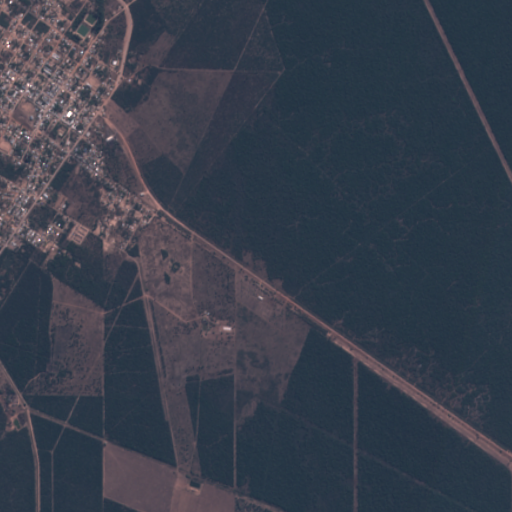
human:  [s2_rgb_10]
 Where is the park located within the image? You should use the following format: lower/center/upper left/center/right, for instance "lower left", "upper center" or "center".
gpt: The park is located in the upper left of the image.
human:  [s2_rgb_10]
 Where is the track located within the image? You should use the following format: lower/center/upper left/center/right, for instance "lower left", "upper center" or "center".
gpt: The track is located in the upper left of the image.
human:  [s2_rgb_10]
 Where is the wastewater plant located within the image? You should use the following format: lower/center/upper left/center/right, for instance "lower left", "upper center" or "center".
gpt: The wastewater plant is located in the upper left of the image.
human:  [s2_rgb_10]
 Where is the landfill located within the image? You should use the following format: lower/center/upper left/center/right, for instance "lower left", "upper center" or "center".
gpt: There is no landfill in the image.